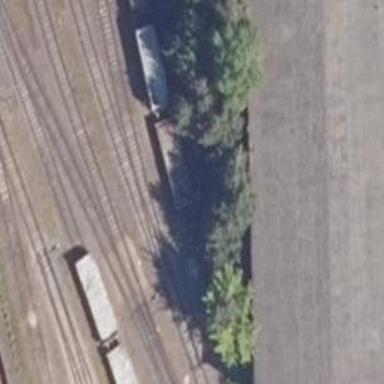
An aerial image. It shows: Railway switch.